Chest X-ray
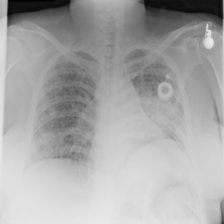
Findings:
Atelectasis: negative
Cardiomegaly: negative
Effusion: negative
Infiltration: negative
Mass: negative
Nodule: positive
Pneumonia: negative
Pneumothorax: negative
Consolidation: negative
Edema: negative
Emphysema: negative
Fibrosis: negative
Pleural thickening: negative
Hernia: negative